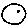
Label: moon